Question: I need to add a rainbow effect on the title like
 image.
Any ideas?
I found some answers for textView, but nothing for the title from the toolbar
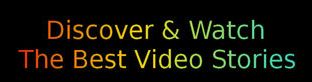
Answer: '''
public static TextView getToolbarTitleView(ActionBarActivity activity, Toolbar toolbar){
ActionBar actionBar = activity.getSupportActionBar();
CharSequence actionbarTitle = null;
if(actionBar != null)
actionbarTitle = actionBar.getTitle();
actionbarTitle = TextUtils.isEmpty(actionbarTitle) ? toolbar.getTitle() : actionbarTitle;
if(TextUtils.isEmpty(actionbarTitle)) return null;
// can't find if title not set
for(int i= 0; i < toolbar.getChildCount(); i++){
View v = toolbar.getChildAt(i);
if(v != null && v instanceof TextView){
TextView t = (TextView) v;
CharSequence title = t.getText();
if(!TextUtils.isEmpty(title) && actionbarTitle.equals(title) && t.getId() == View.NO_ID){
//Toolbar does not assign id to views with layout params SYSTEM, hence getId() == View.NO_ID
//in same manner subtitle TextView can be obtained.
return t;
}
}
}
return null;
}
TextView tv= getToolBarTitleView(activity,toolbar);
if(tv!=null){
Shader textShader=new LinearGradient(0, 0, 0, 20,
new int[]{Color.YOURCOLOR,Color.YOURCOLOR},
new float[]{0, 1}, TileMode.CLAMP);
tv.getPaint().setShader(textShader);
}
else{
Log.e("MYPROJECT","No textview in toolbar . . . ");
}
'''